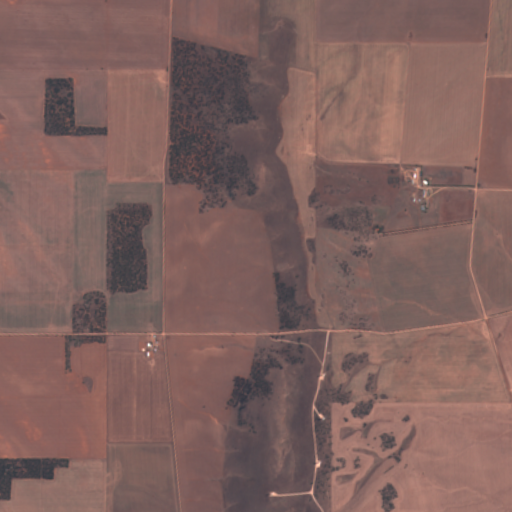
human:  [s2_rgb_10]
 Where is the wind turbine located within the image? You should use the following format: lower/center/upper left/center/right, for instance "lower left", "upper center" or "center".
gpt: The wind turbine is located in the lower center of the image.
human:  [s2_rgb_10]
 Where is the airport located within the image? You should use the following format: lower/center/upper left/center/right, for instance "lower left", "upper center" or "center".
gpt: There is no airport in the image.